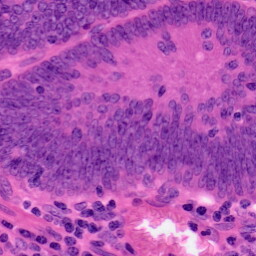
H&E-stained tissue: Colon